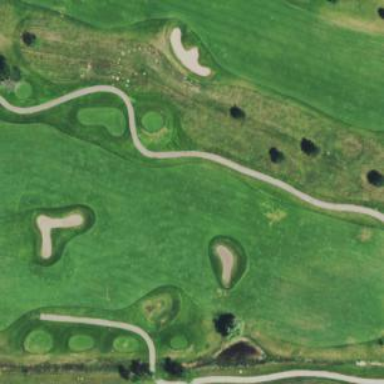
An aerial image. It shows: View of golf hole.